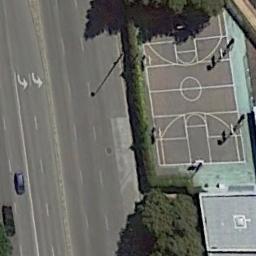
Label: basketball_court